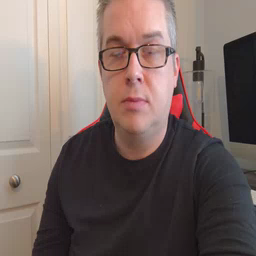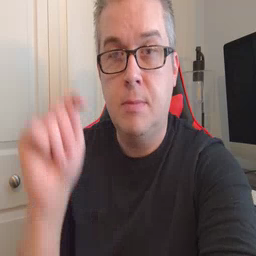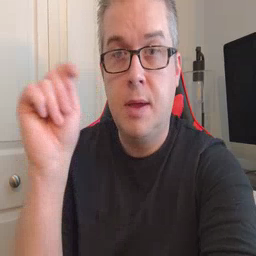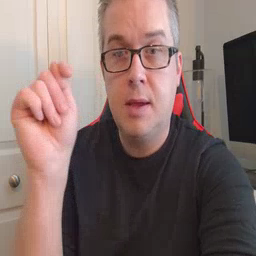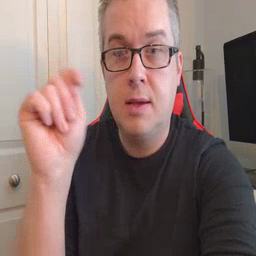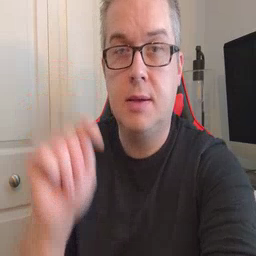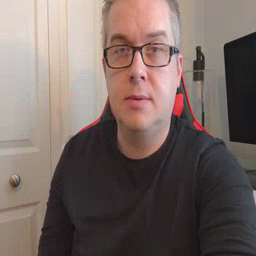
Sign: potty